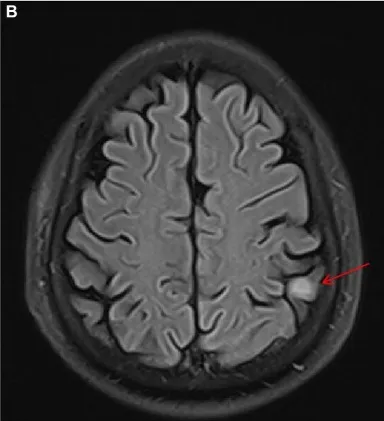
Serial T2-weighted FLAIR MRI images of lesions in the left temporal and parietal lobes (the red arrows). (A,B) Day 32.
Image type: radiology (mri)